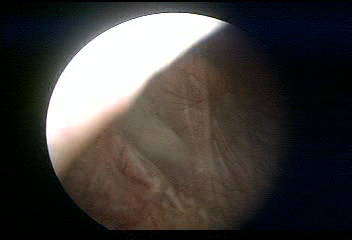
Modality: WLC
Class: Normal mucosa
Bladder cancer association: No